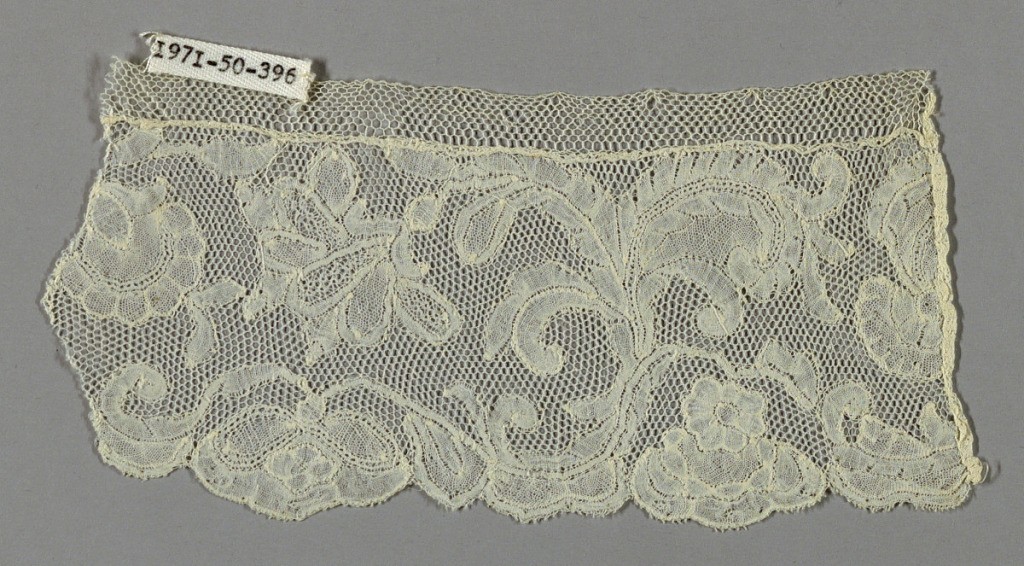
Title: Fragment
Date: mid-18th century
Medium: linen Technique: bobbin lace (Valenciennes ground with Brussels lace)
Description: Band of scrolling leaves and blossoms.